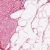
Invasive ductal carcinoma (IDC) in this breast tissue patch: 0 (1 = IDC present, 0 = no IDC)